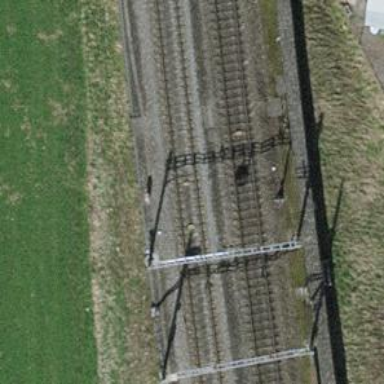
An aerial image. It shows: Railway track with contact lines for electrification.